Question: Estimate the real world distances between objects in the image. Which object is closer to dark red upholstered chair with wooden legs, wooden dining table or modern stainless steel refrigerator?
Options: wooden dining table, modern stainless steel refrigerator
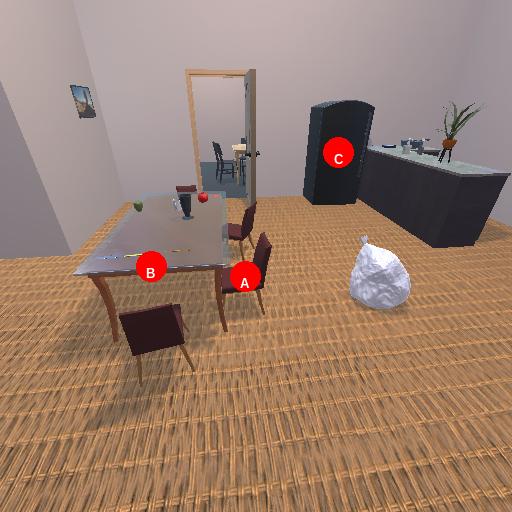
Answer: wooden dining table